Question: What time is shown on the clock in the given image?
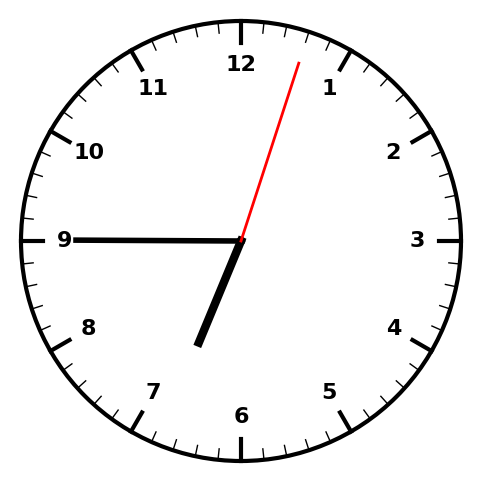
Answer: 06:45:03